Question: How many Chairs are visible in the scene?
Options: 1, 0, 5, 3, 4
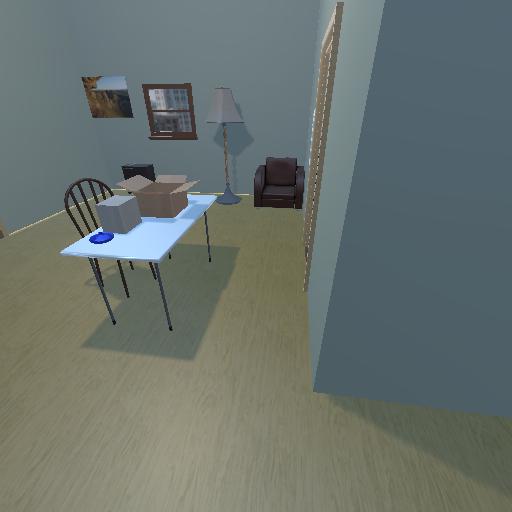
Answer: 1